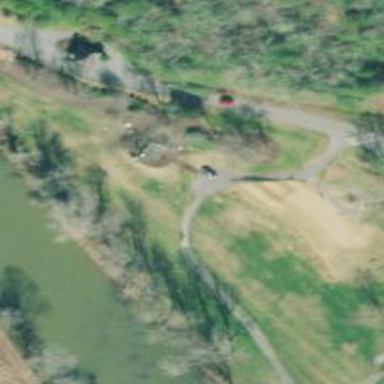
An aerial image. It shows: Path designated for golf carts.